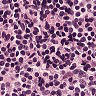
Metastatic tissue present: no